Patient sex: F
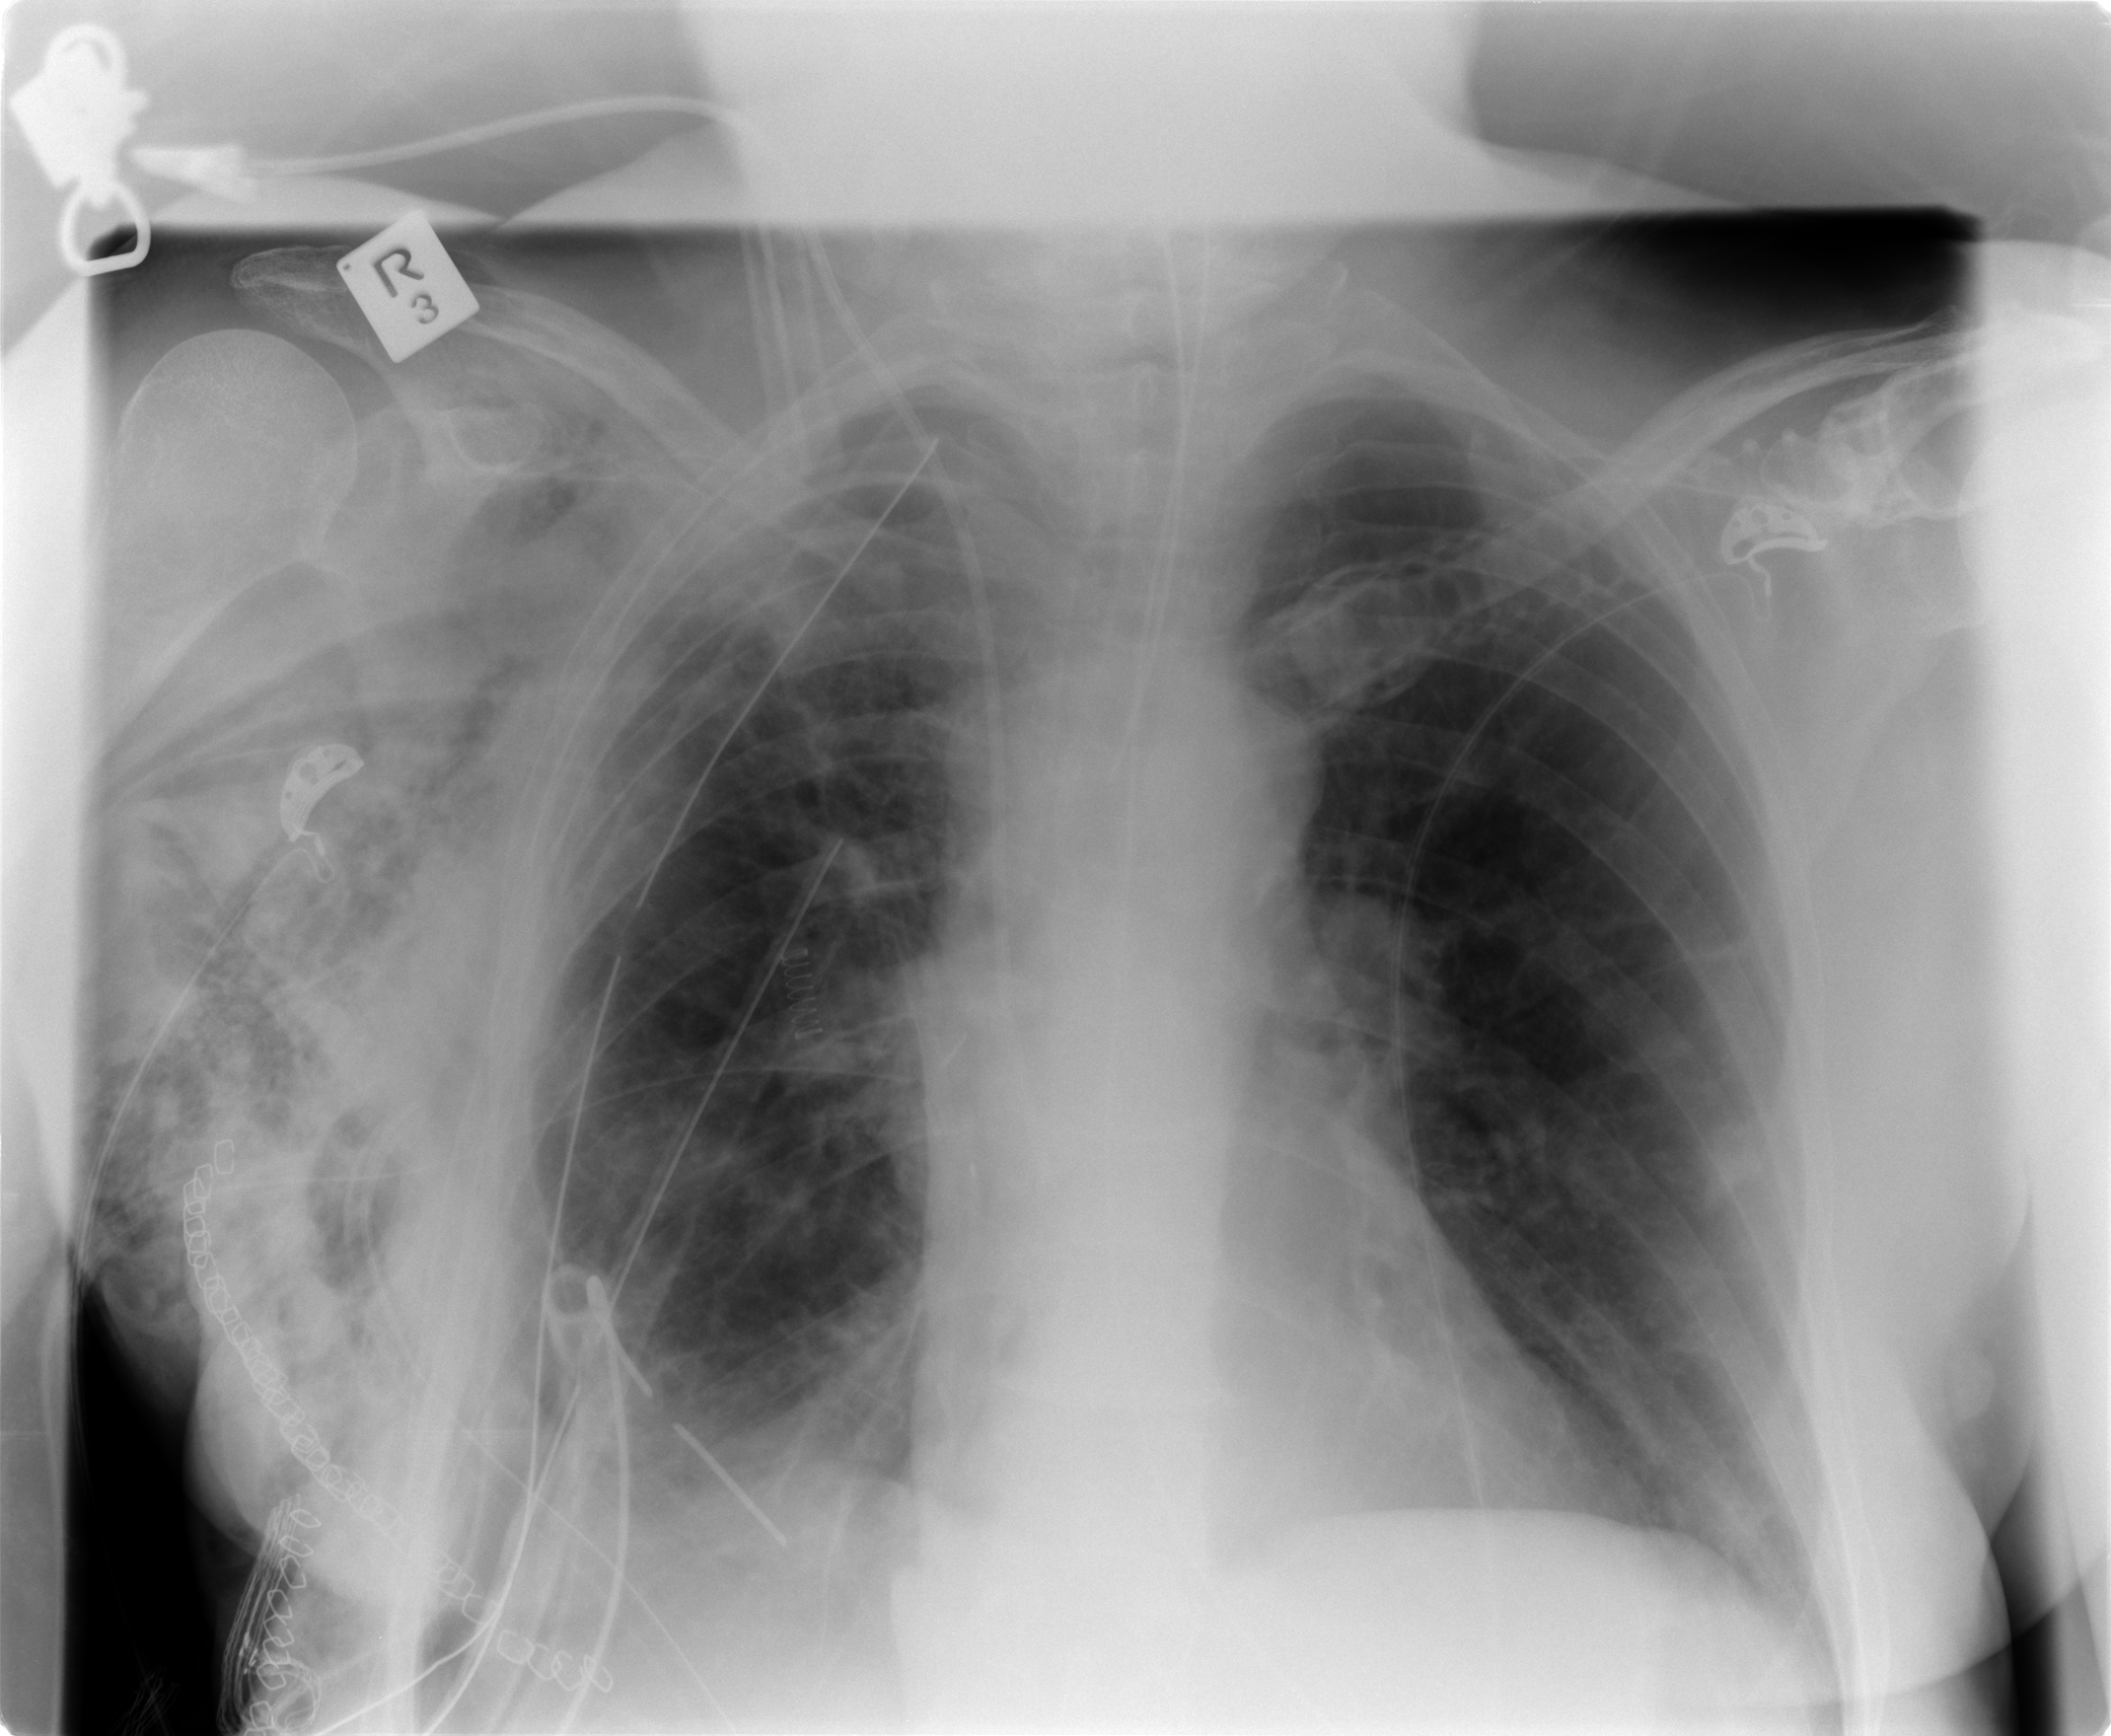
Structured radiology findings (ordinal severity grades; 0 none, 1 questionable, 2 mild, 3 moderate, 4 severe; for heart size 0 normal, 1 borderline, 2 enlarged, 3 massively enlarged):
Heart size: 0
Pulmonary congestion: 0
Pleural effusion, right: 2
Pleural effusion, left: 0
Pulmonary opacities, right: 2
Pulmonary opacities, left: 0
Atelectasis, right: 3
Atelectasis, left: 0